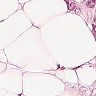
Metastatic tissue present: yes